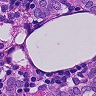
Metastatic tissue present: yes